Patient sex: M
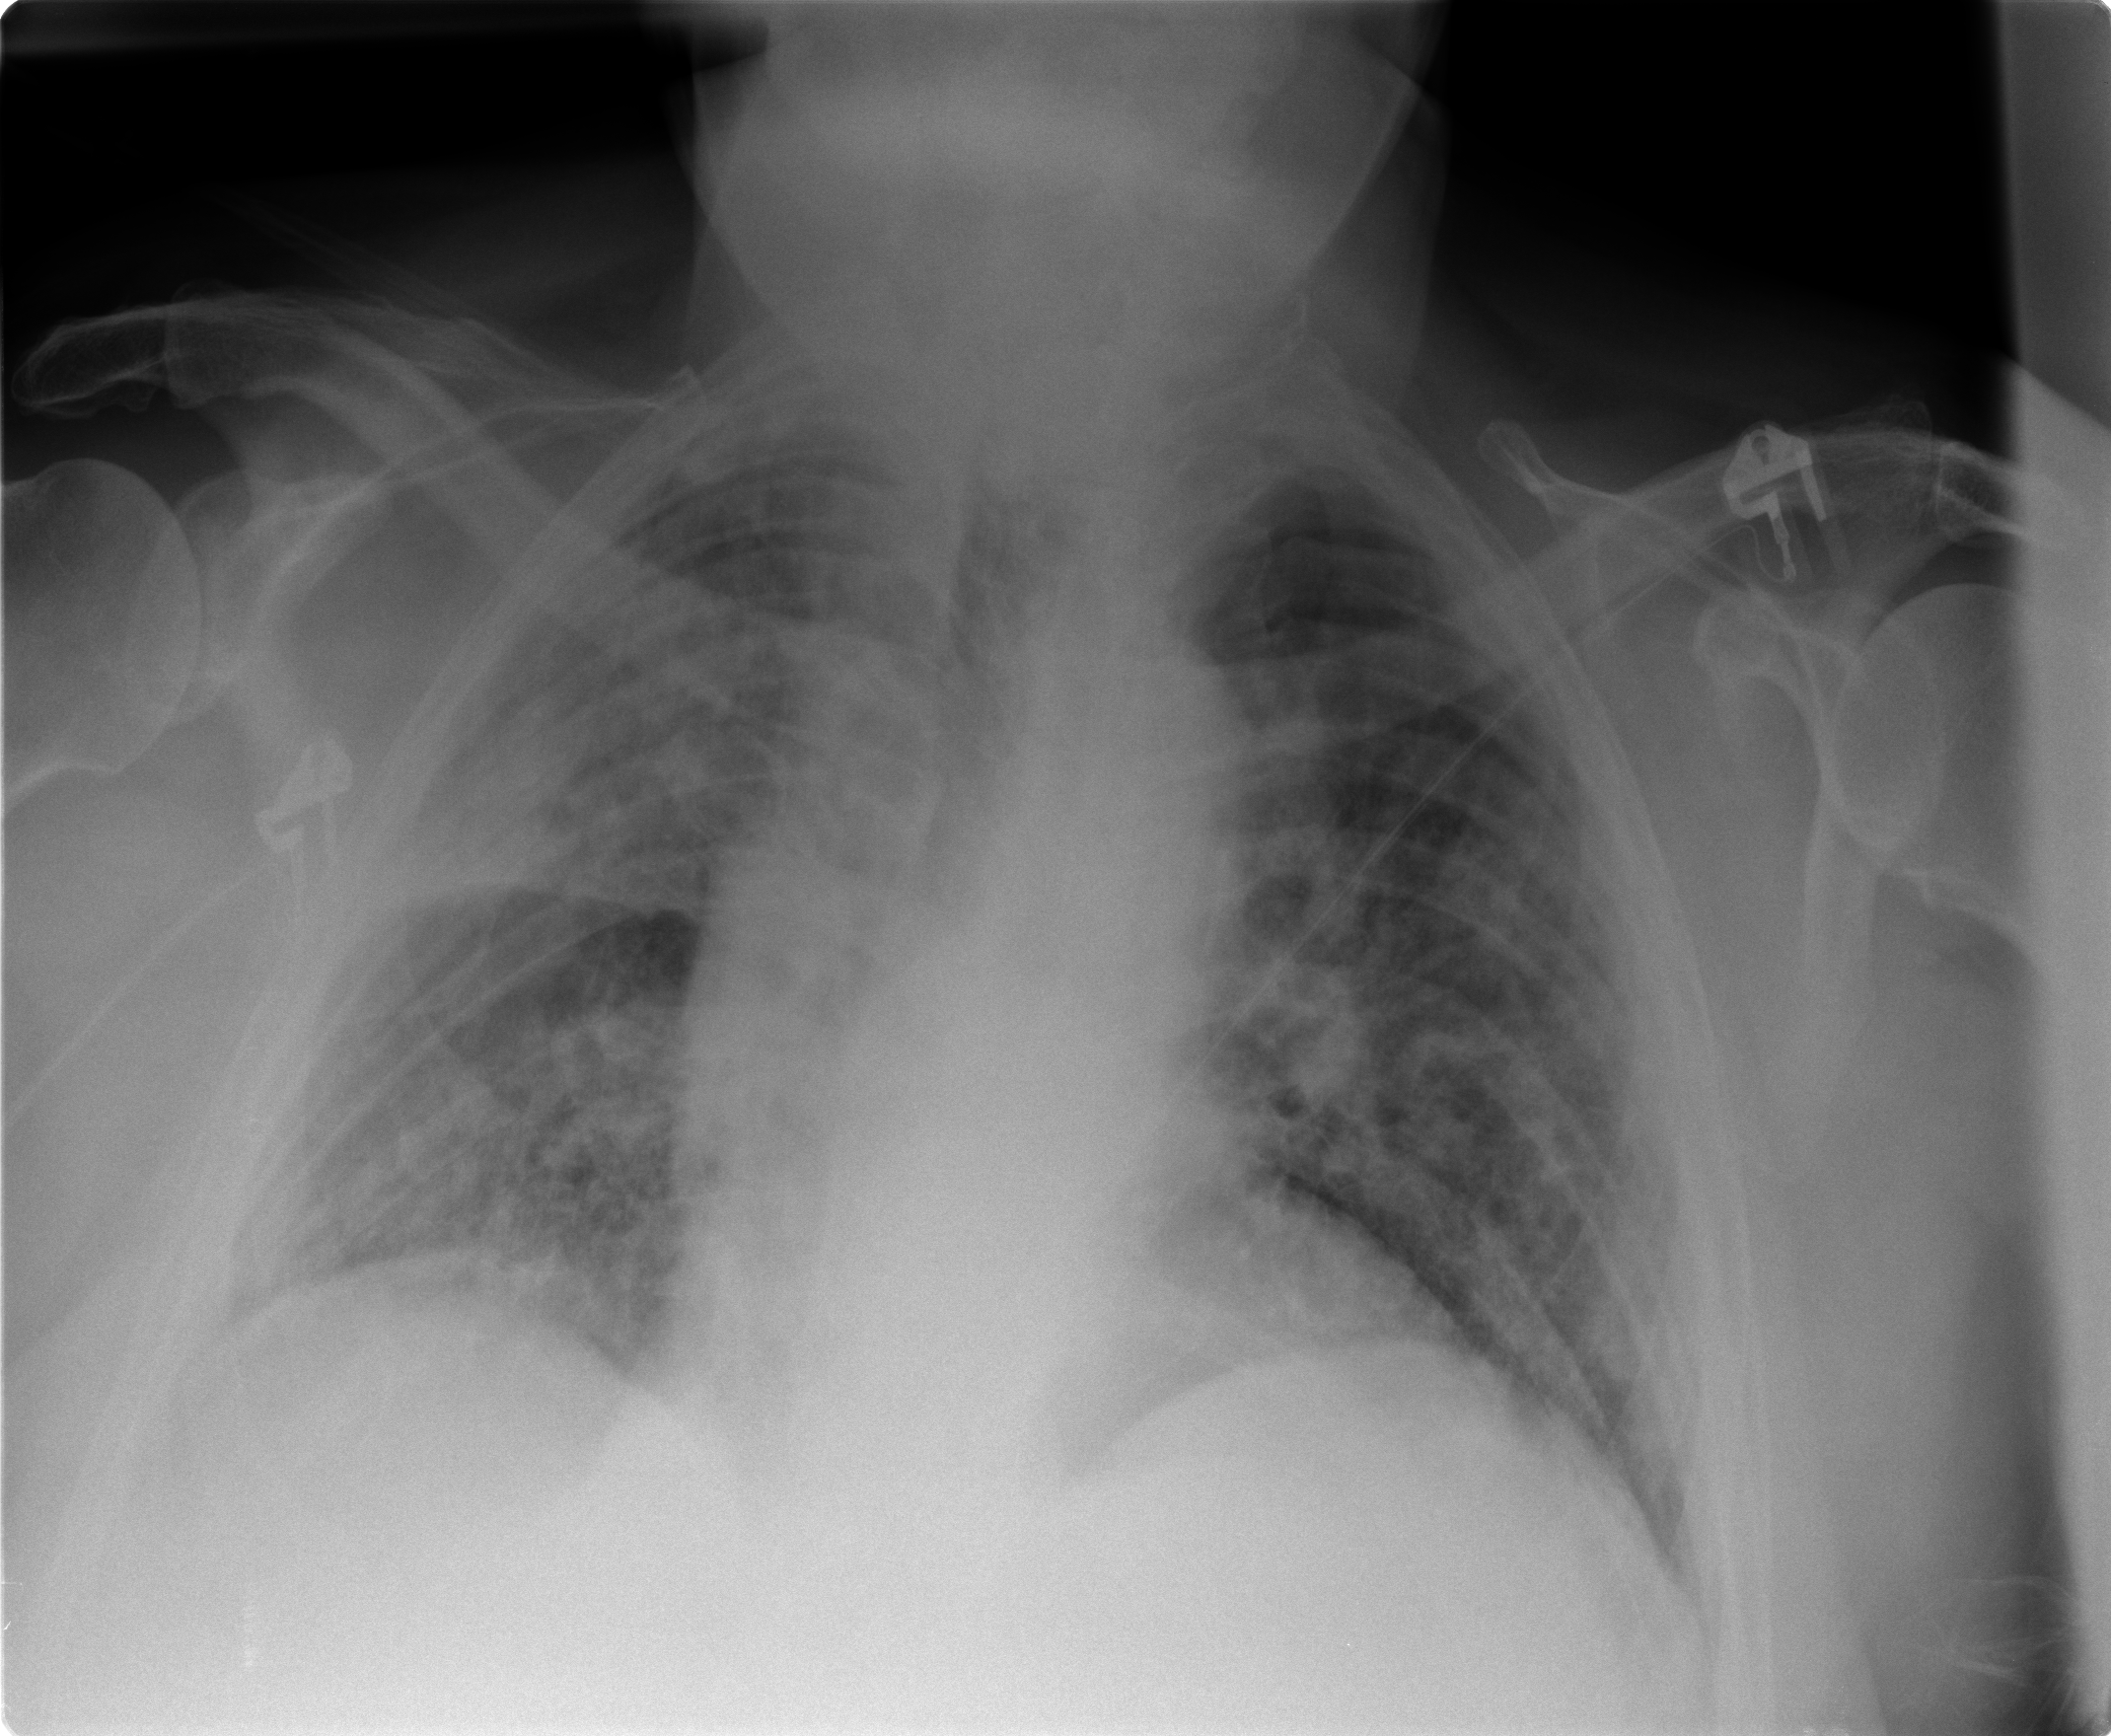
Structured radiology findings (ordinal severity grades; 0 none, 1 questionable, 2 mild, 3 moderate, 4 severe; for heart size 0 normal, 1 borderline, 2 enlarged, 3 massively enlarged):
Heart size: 2
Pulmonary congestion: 0
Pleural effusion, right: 2
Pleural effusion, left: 2
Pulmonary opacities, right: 3
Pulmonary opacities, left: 3
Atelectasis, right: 3
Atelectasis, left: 2